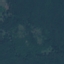
Label: Forest